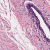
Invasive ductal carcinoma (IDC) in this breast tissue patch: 0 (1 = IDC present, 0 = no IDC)